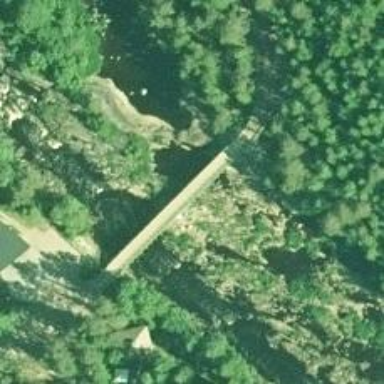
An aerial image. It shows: Service road that crosses over bridge.